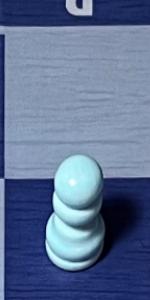
Label: Pawn_White